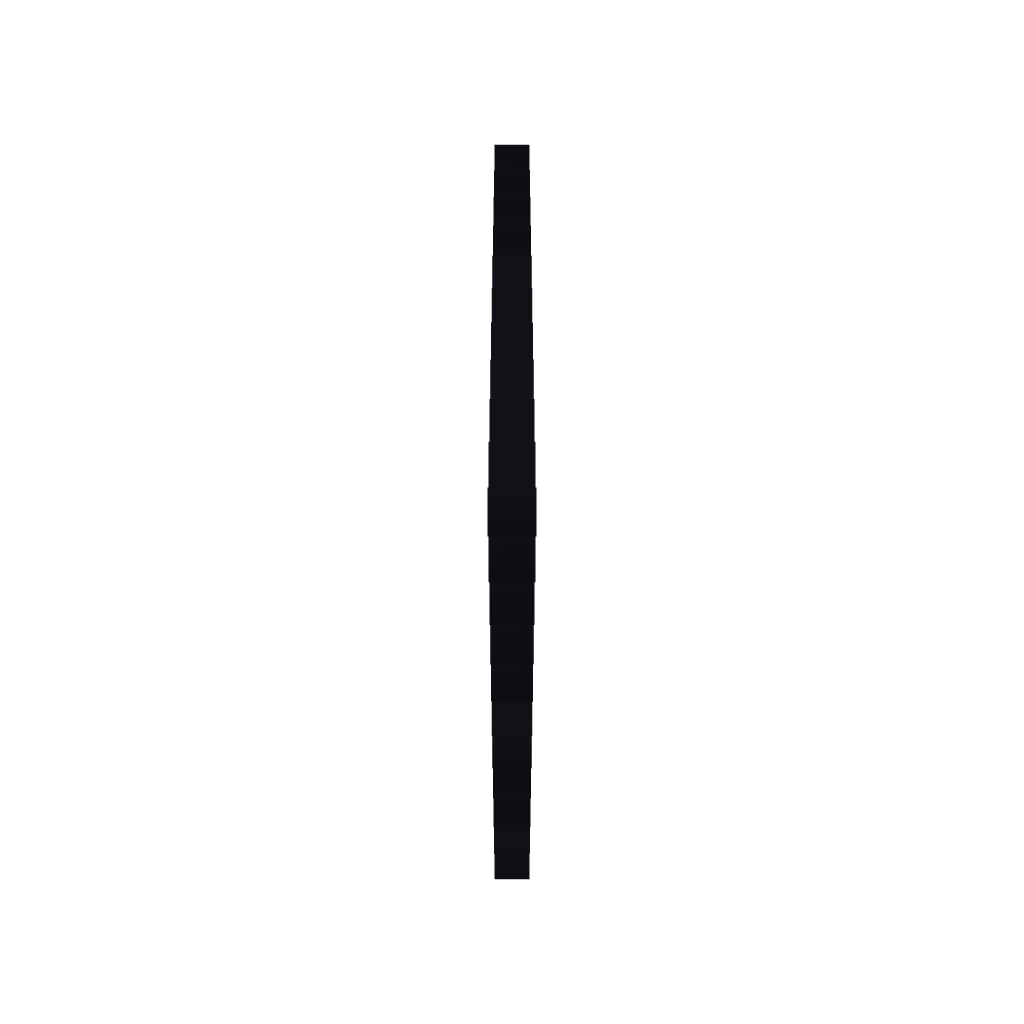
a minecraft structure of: SirAaronII's Logo